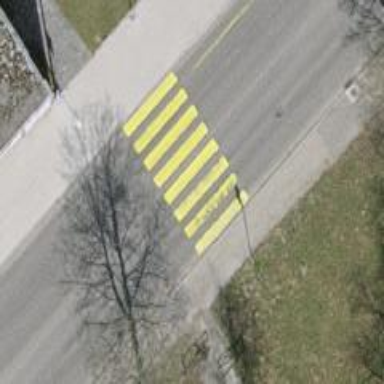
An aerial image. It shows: Uncontrolled road crossing with markings.